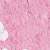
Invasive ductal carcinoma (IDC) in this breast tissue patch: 0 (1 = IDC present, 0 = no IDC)